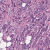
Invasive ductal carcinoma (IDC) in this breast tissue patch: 1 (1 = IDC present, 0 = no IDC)